Question:
I need to change the color of the date picker in android from gray color to green is this possible?
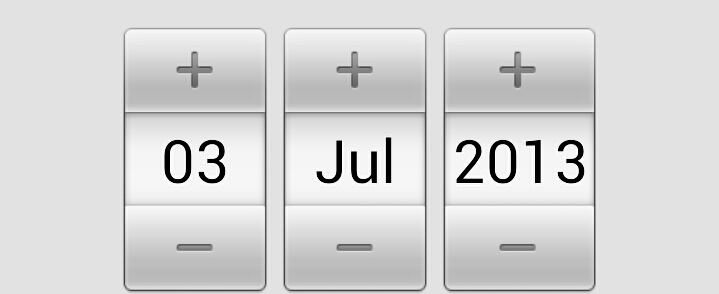
Answer: Upto my knowledge. You can't able to change the color of the default datepicker.It's color and theme varies depends device manufaturer.If you want to change the color you have to create custom datepicker.